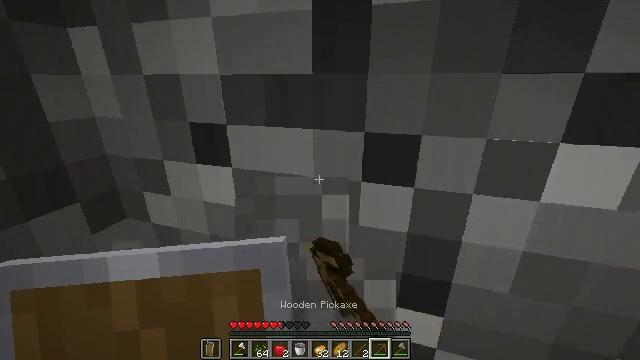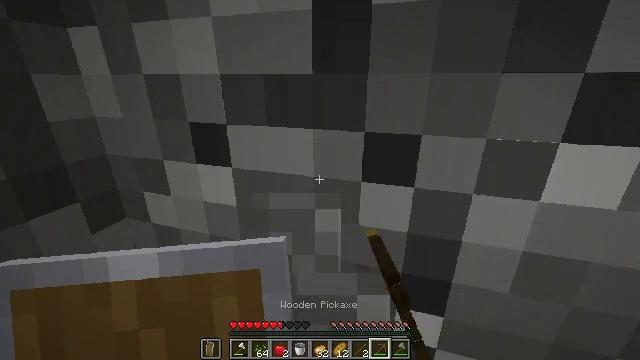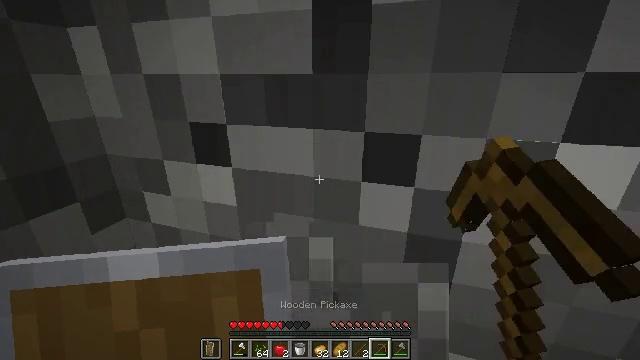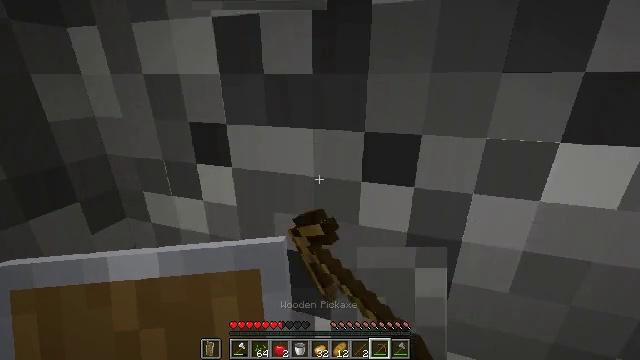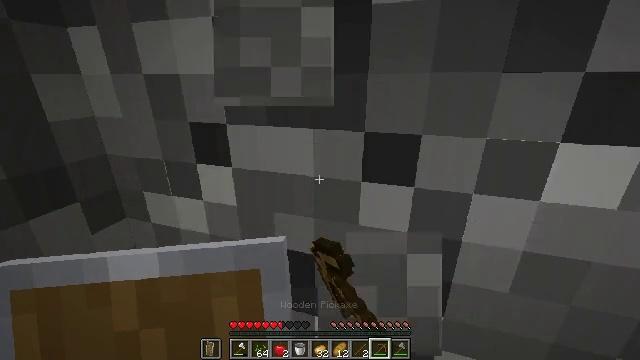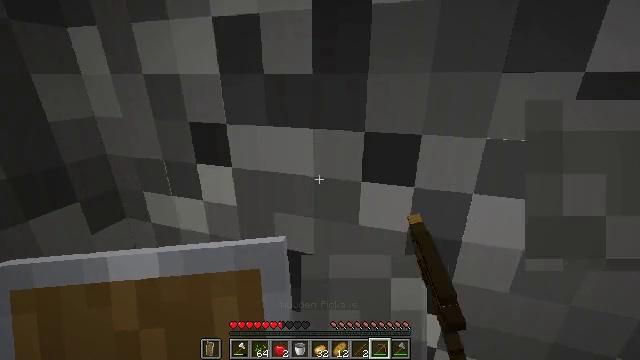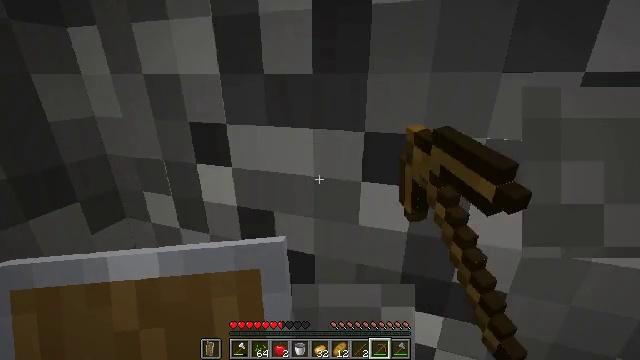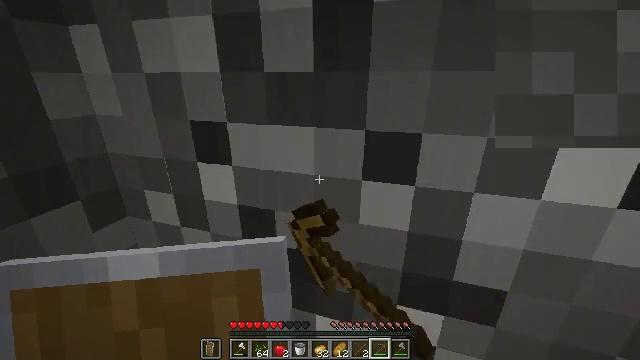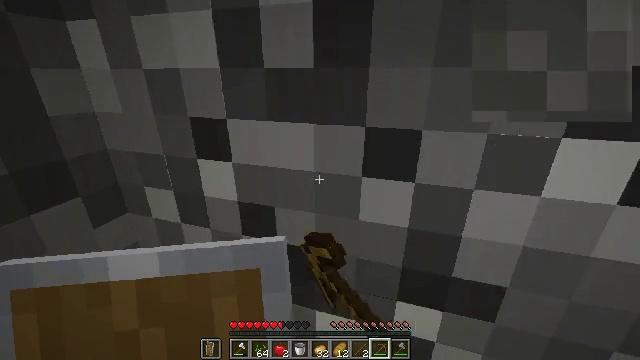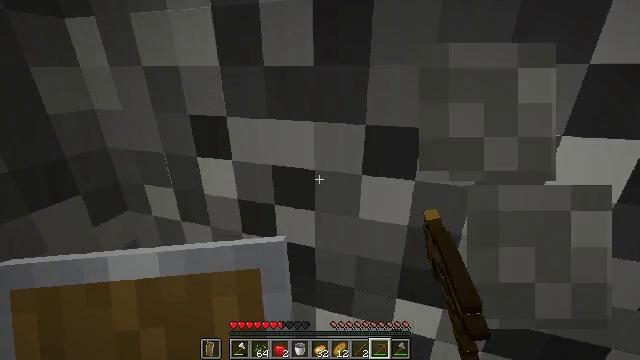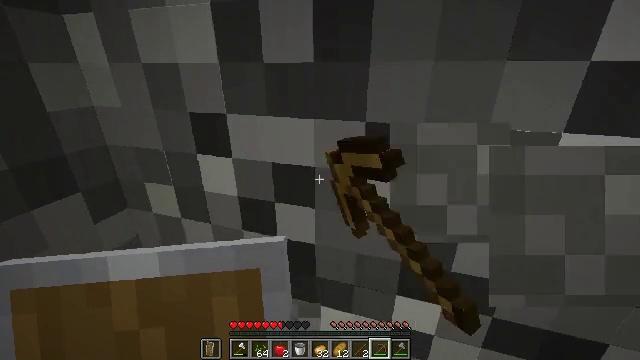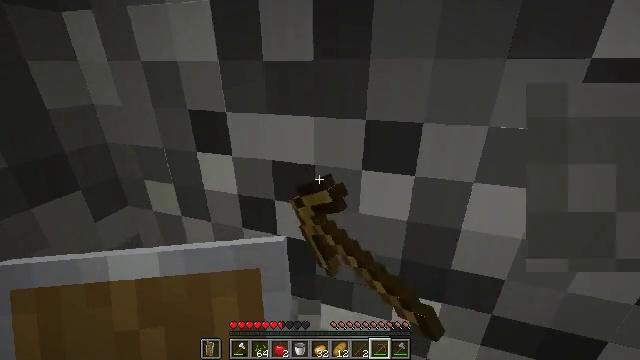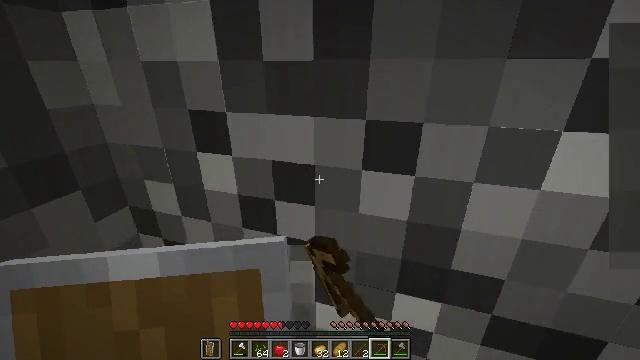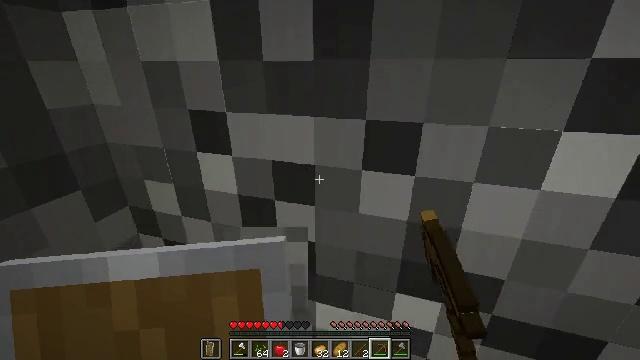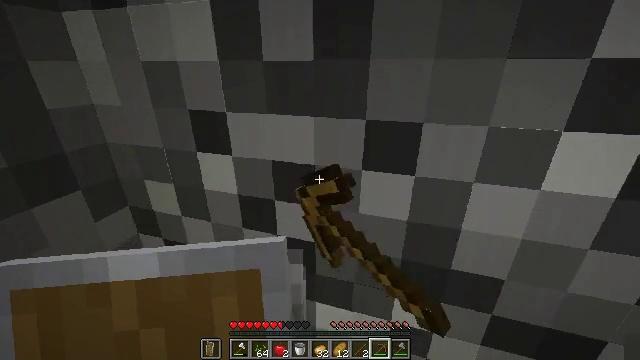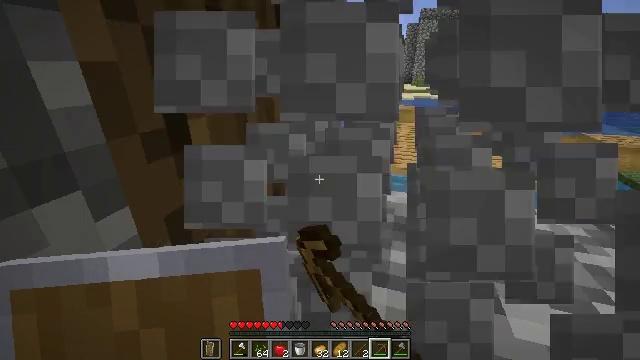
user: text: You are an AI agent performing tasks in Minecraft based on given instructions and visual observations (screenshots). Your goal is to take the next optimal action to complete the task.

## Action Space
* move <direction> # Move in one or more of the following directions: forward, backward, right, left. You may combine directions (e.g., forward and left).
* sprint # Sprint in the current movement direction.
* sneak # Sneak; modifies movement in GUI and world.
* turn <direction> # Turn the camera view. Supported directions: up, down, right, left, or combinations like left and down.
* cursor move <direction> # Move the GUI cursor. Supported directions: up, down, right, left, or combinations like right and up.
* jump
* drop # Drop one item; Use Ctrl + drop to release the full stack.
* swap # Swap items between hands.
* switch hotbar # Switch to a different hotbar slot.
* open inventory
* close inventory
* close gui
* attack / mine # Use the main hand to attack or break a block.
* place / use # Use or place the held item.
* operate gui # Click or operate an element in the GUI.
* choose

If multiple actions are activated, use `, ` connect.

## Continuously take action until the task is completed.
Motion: motion action
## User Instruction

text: Break the cobblestone to create a path.
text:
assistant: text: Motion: attack / mine
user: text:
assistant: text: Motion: attack / mine
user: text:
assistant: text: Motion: attack / mine
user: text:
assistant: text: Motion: attack / mine
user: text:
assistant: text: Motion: attack / mine
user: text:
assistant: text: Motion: attack / mine
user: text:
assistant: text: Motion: attack / mine
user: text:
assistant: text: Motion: attack / mine
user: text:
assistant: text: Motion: attack / mine
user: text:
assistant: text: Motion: attack / mine
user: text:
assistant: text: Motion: attack / mine
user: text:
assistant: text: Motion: attack / mine
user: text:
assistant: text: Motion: attack / mine
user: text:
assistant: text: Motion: attack / mine
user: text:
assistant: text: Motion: attack / mine
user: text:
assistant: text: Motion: attack / mine
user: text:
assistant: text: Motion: attack / mine
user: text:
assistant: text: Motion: attack / mine
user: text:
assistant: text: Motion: attack / mine
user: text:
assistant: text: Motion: attack / mine
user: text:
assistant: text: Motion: attack / mine
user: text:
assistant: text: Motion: turn down, attack / mine
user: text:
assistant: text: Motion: turn right and down, attack / mine
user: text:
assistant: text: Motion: turn right and down, attack / mine
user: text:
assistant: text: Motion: turn right and down, attack / mine
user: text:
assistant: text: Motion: attack / mine
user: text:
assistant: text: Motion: attack / mine
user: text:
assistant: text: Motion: attack / mine
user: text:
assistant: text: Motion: turn down, attack / mine
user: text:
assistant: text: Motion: turn down, attack / mine